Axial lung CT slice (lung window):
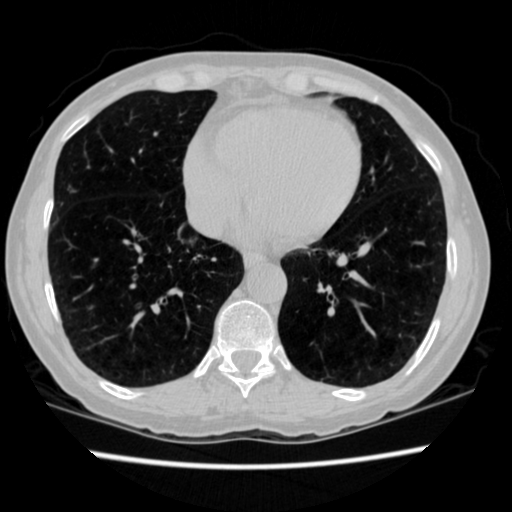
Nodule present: no